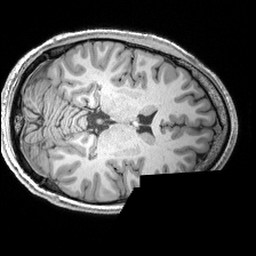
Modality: T1w
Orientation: axial
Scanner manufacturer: siemens
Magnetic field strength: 3 T
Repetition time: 2.53 s
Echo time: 0.00299 s